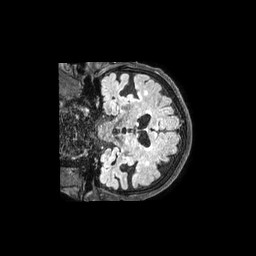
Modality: FLAIR
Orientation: coronal
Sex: female
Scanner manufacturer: philips
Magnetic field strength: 3 T
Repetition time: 4.8 s
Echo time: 0.34 s